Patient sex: M
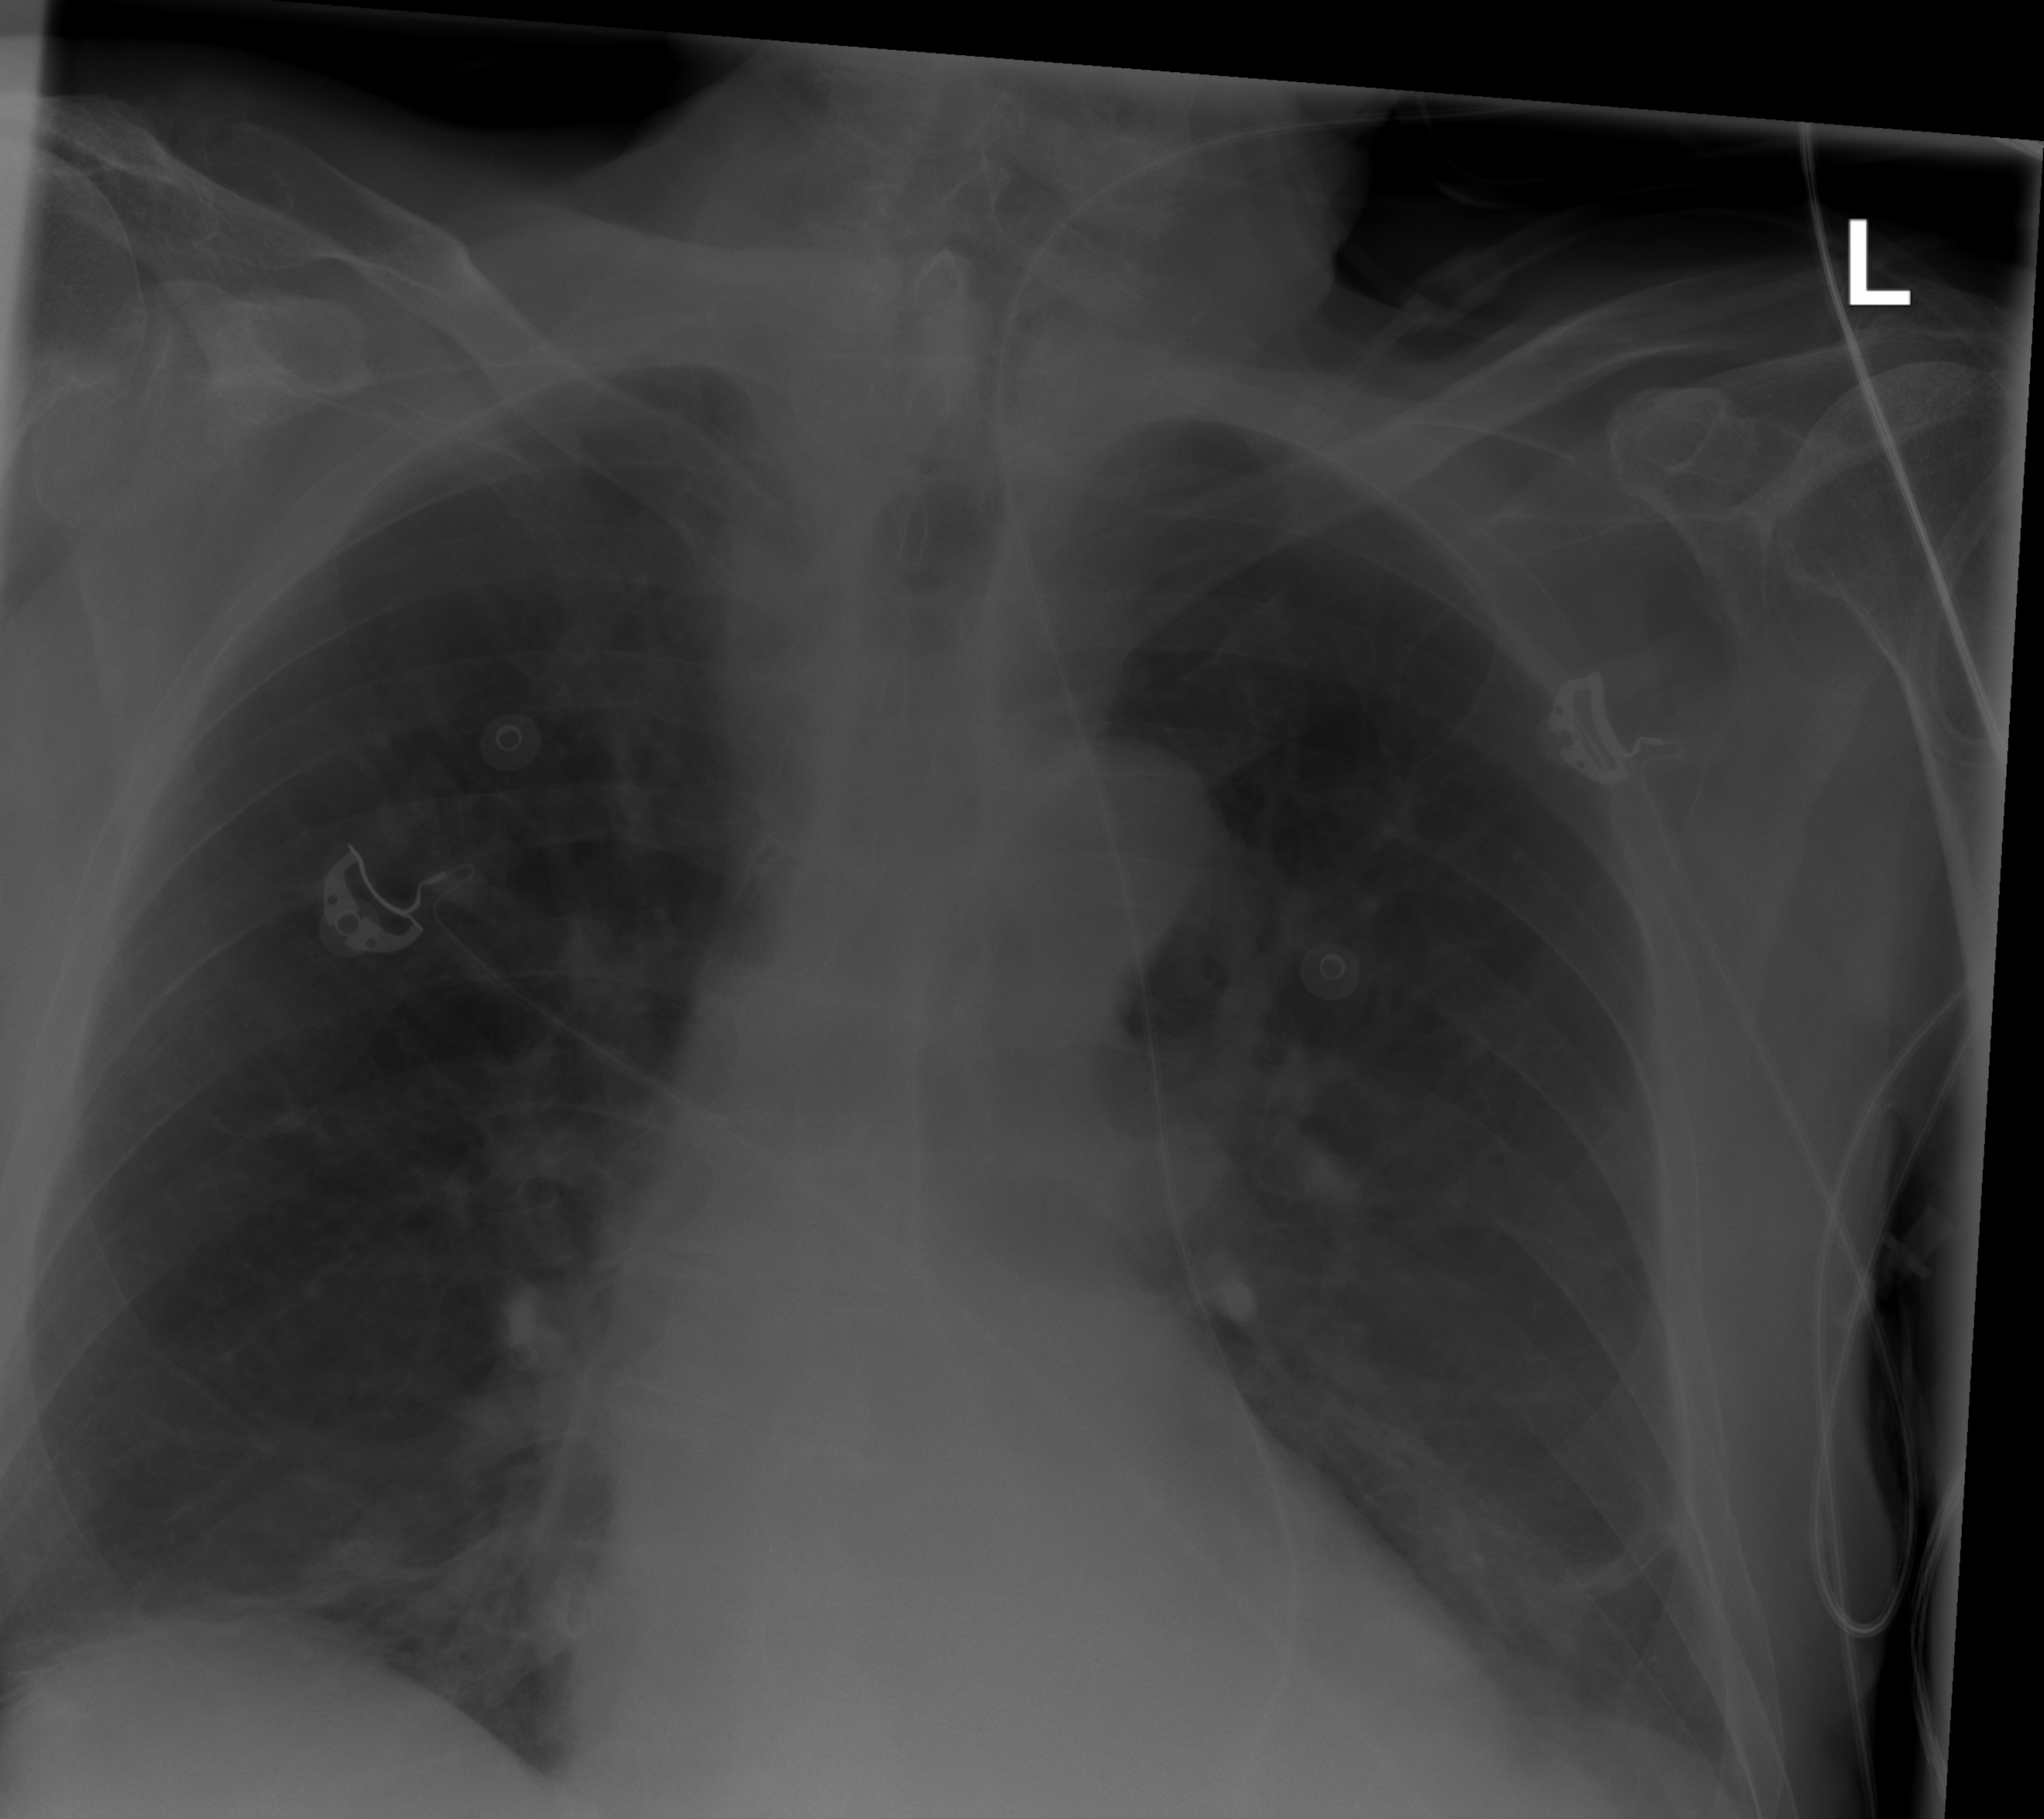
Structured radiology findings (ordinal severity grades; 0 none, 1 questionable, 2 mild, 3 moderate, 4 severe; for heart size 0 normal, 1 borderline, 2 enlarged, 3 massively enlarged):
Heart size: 1
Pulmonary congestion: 0
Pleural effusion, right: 0
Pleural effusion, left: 2
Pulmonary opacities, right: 0
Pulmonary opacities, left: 1
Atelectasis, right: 2
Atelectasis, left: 2